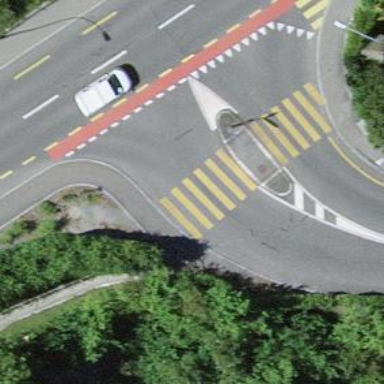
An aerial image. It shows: Footway with zebra crossing.